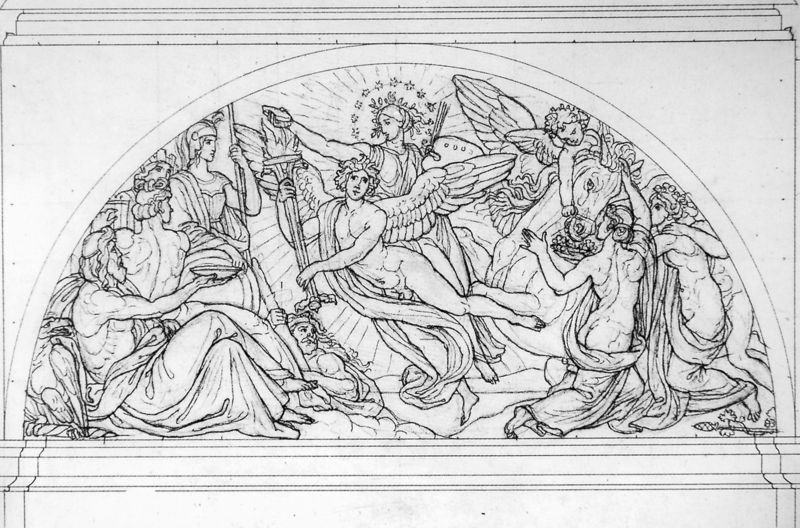
Titel: Apotheose der Kunst (Entwurfszeichnung (Ausschnitt) für die Fresken in den Loggien der Alten Pinakothek - Lünette der 25. Loggia)
Künstler: Peter Cornelius
Standort: München
Institution: Staatliche Graphische Sammlung
Schlagwörter: adler, akt, feuer, flügel, gott, held, himmel, körper, mann, nackt, umhang, weiß, wolken, akte, frauen, menschen, sitzen, ausschnitt, bewegung, brust, frau, grau, köpfe, licht, männer, rücken, schwarz, skizze, zeichnung, tuch, fest, malerei, masse, alt, bart, bärte, wand, architektur, federn, gefieder, schale, schüssel, stein, bild, gesten, gewand, haare, tücher, gewänder, krone, locken, ohren, pferd, rund, engel, reiten, relief, gesäß, rückenansicht, bogen, fassade, studie, grafik, graphik, linien, füsse, romantik, lanze, detail, muskeln, wandgemälde, wandmalerei, umriss, leiber, posen, penis, antike, flamme, stern, torbogen, strahlen, linie, schweben, linear, druck, sterne, schwarzweiß, schwert, soldat, helm, entwurf, kranz, kunst, mythologie, palette, göttin, rüstung, schimmel, sieg, umrisslinie, architrav, halbkreis, halbrund, karton, schein, triumph, nimbus, jesus, giebelfeld, götter, zeus, olymp, fabel, griechisch, dolch, geier, griechenland, plan, olympia, fresko, apoll, hera, jupiter, gloriole, putti, athene, fackel, pegasus, fresco, umrisslinien, roß, antikisch, athen, athena, helios, fraune, europa, tryptichon, tympanon, lünette, grichenland, bild in bild, bogenfeld, oberbeck, triptichon, schwindt, cornelius, cornelis, facke, fackelträger, flüge, hinnel, michel angelo, prometheus, slammen, wandfeld, appoll, pferg